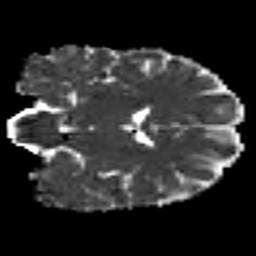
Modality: MD
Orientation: coronal
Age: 45
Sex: female
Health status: healthy
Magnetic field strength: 3 T
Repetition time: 8.4 s
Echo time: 0.0926 s